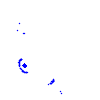
Particle: kaon